Question: I have this DataFrame:
'''
x y term s
0 0.000000 0.132653 matlab 0.893072
1 0.000000 0.142857 matrix 0.905120
2 0.012346 0.153061 laboratory 0.902610
3 0.987654 0.989796 be 0.857932
4 0.938272 0.959184 a 0.861948
'''
And have generated this chart:

Using this code:
'''
chart = alt.Chart(scatterdata_df).mark_circle().encode(
x = alt.X('x:Q', axis = alt.Axis(title = "⏪ less physical | more physical ⏩", tickMinStep = 0.05)),
y = alt.Y('y:Q', axis = alt.Axis(title = "⏪ less data | more data ⏩", tickMinStep = 0.05)),
color = alt.Color('s:Q', scale=alt.Scale(scheme='redblue')),
tooltip = ['term']
).properties(
width = 500,
height = 500
)
'''
Having set 'tickMinStep = 0.05' for both the x and y axes, I'm not sure why the graph doesn't reflect this parameter.
Thank you.
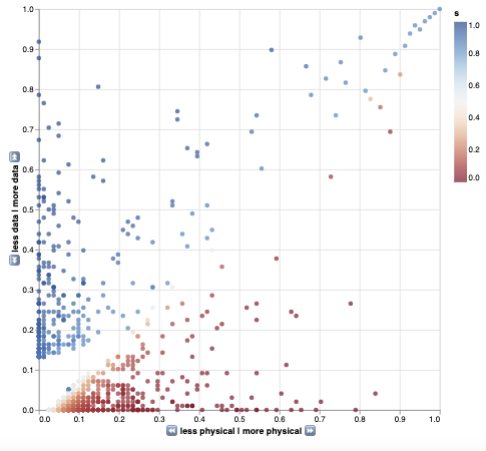
Answer: 'tickMinStep' specifies the minimum tick spacing for the automatically determined ticks; actual tick spacing may be larger than this. It sounds like you want more ticks than the default heuristic gives, so you should instead adjust 'tickCount' directly:
'''
import altair as alt
import pandas as pd
import numpy as np
rng = np.random.default_rng(0)
data = pd.DataFrame({
'x': rng.random(size=100),
'y': rng.random(size=100)
})
alt.Chart(data).mark_point().encode(
x=alt.X('x:Q', axis=alt.Axis(tickCount=20)),
y=alt.Y('y:Q', axis=alt.Axis(tickCount=20)),
)
'''
<URL>
If you want even finer control over tick values, you can pass a list of values directly to 'Axis.values'. For more information, see the <URL> documentation.